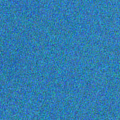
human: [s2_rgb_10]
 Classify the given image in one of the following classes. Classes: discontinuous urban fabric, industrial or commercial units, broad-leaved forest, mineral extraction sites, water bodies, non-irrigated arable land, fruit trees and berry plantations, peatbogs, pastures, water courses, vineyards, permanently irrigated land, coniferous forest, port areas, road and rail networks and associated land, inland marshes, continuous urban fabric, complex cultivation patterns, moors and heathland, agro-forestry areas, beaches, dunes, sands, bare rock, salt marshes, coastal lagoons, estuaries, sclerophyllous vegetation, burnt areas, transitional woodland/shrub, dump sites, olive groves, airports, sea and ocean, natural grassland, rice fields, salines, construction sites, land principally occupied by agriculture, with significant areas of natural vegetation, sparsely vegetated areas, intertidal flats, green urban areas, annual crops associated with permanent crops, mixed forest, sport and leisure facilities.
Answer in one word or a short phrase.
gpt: sea and ocean